Brain MRI, t2w sequence, axial 2D slice.
Patient: age 33, sex F, weight 78 kg, height 1.78 m
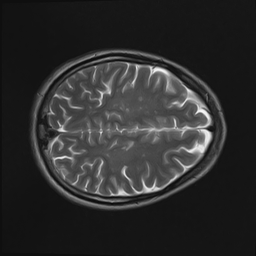